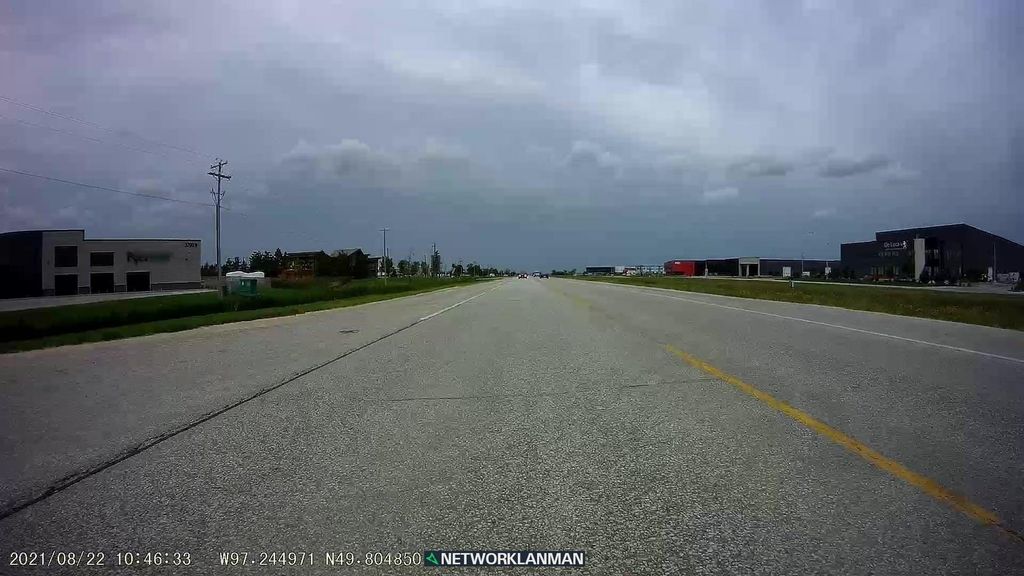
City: winnipeg